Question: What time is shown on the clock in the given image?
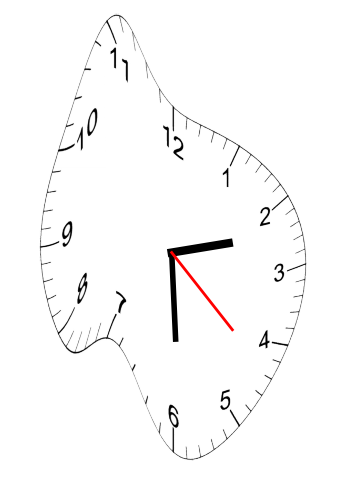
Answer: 02:29:22